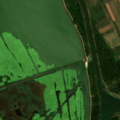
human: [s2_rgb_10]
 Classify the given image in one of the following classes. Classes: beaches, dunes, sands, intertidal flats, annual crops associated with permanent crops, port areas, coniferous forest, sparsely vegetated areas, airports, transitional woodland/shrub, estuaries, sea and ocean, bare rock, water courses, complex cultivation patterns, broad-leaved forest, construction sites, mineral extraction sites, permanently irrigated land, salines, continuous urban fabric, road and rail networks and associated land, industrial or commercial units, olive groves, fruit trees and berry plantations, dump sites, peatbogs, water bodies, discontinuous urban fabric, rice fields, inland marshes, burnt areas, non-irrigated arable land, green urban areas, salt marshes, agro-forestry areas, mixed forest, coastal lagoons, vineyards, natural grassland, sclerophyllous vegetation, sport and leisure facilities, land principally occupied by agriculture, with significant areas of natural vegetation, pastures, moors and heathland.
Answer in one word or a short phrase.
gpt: non-irrigated arable land, broad-leaved forest, transitional woodland/shrub, inland marshes, water courses, water bodies